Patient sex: M
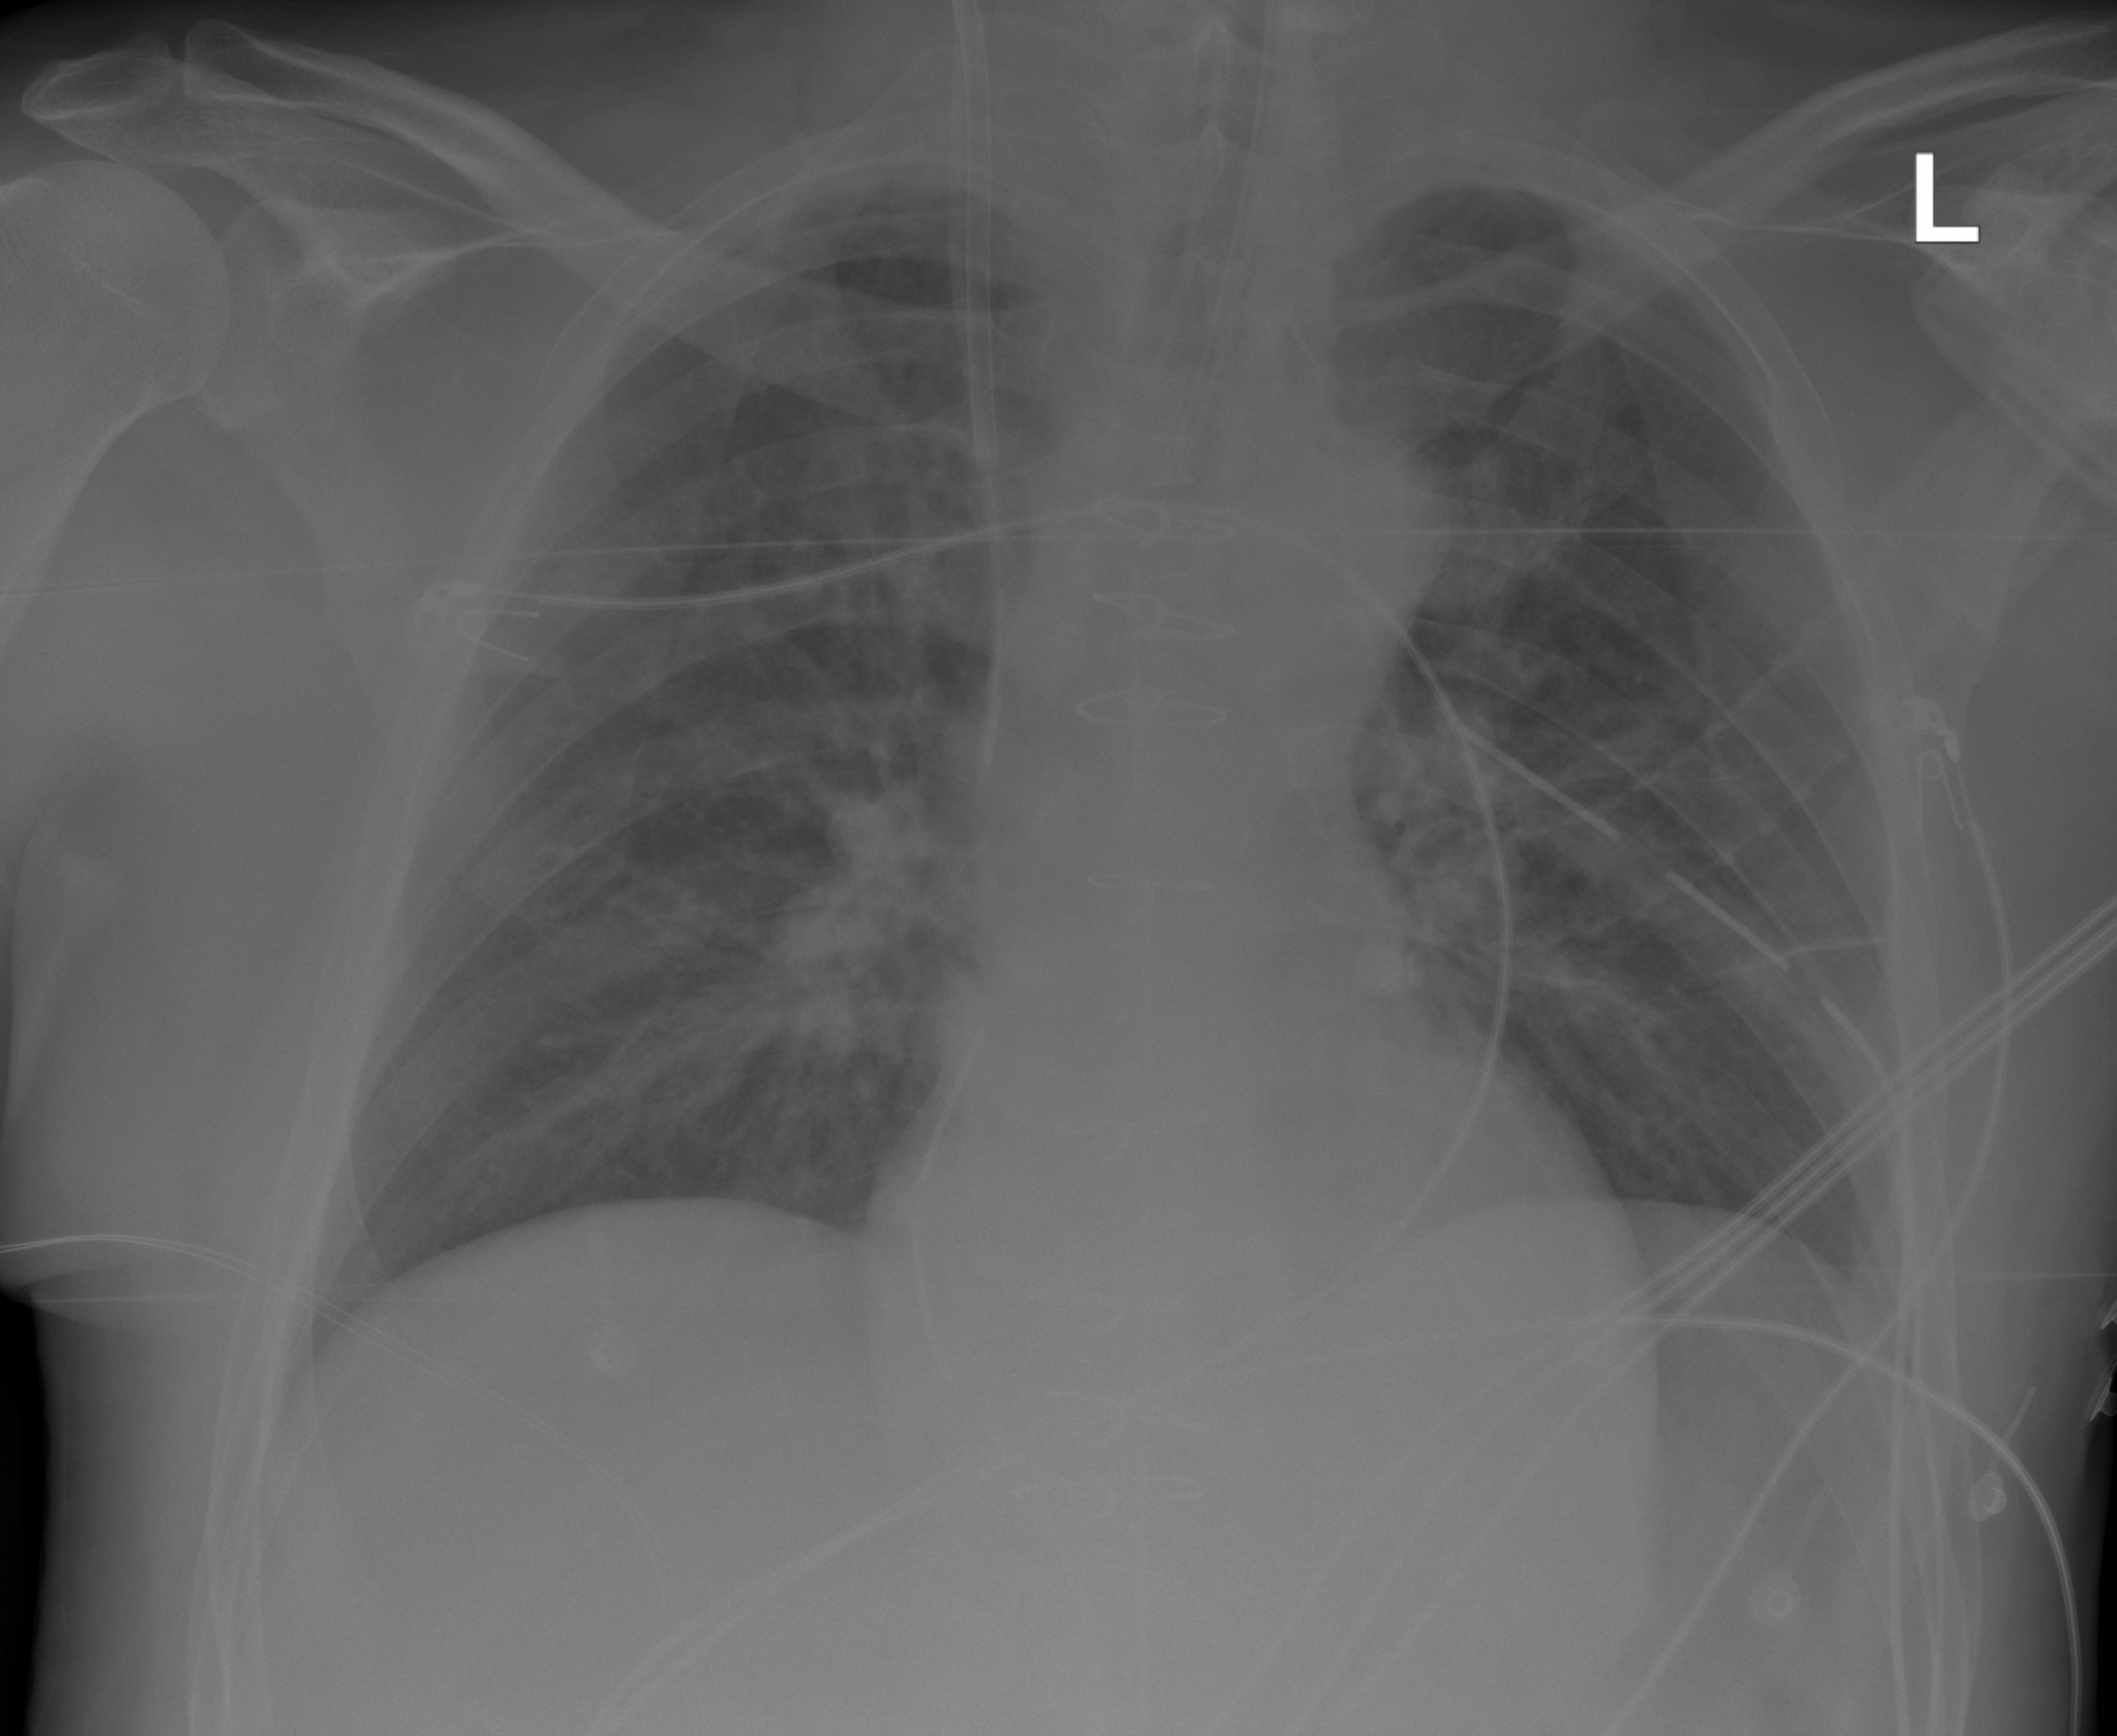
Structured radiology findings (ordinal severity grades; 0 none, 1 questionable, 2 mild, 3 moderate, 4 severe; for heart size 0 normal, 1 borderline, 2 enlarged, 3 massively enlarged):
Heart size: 0
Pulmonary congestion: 2
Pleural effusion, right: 0
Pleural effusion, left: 0
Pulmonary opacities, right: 0
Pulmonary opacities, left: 0
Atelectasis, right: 0
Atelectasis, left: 0